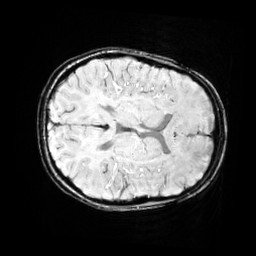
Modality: SWI
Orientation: axial
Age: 11
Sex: female
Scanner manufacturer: siemens
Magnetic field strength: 3 T
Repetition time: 0.027 s
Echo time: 0.02 s